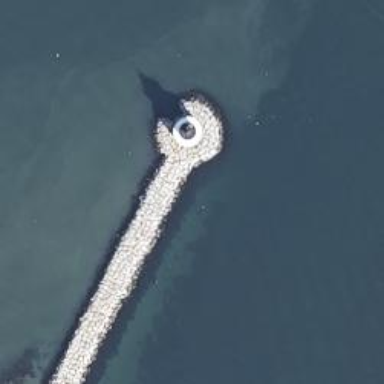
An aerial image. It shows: Lighthouse.